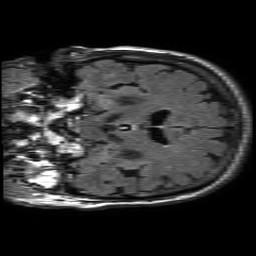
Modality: FLAIR
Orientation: coronal
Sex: female
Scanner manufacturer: philips
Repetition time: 11 s
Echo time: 0.125 s